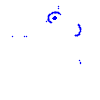
Particle: proton